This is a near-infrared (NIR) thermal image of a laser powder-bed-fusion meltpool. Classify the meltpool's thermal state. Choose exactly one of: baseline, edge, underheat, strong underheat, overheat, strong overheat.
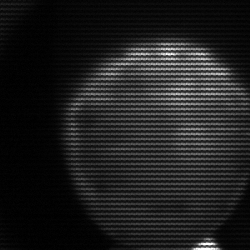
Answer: edge